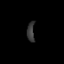
Tissue: lung
Cell type: Endothelial cells
Senescence score: 0.6053
Nuclear area (px): 147
Mean DAPI intensity: 54.66